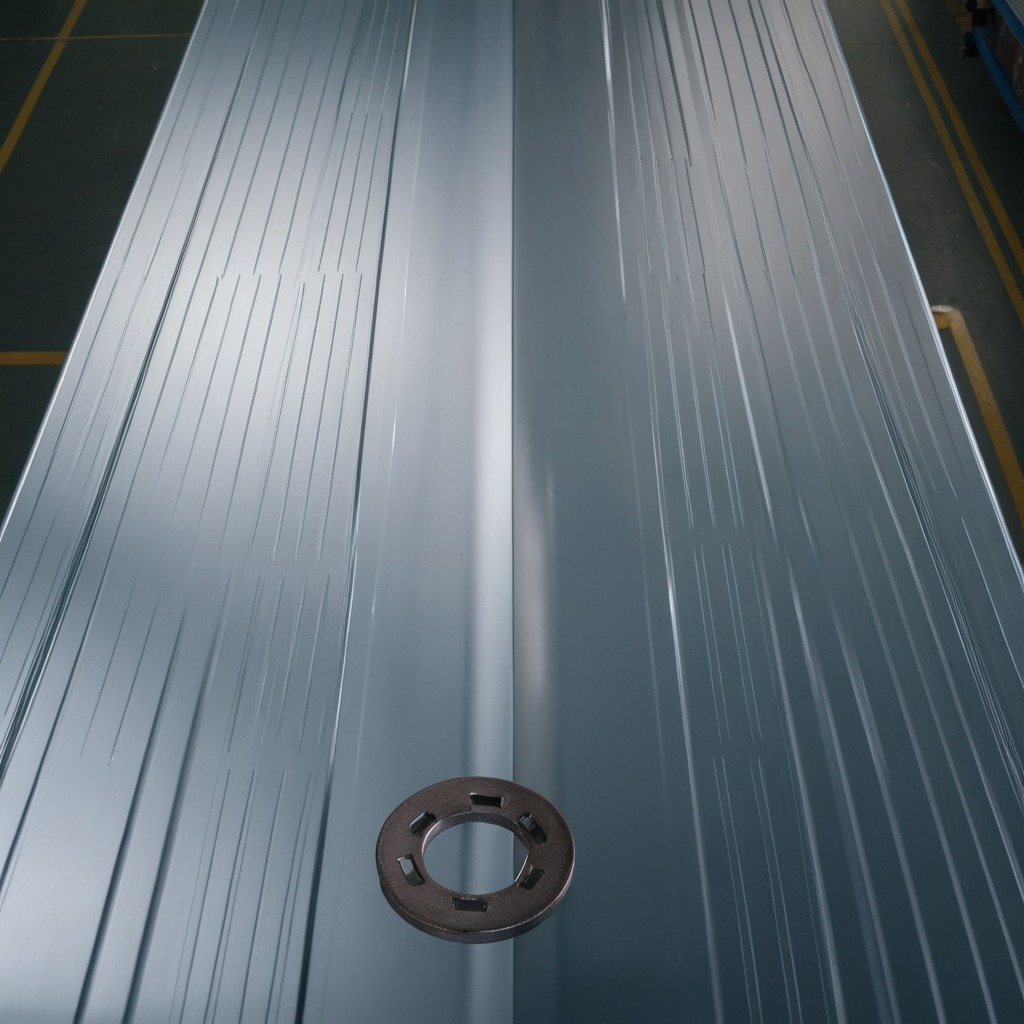
A flat metal washer lies on the toolbox surface.